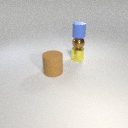
small yellow metal cylinder below small blue rubber cylinder